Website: slack
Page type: payment
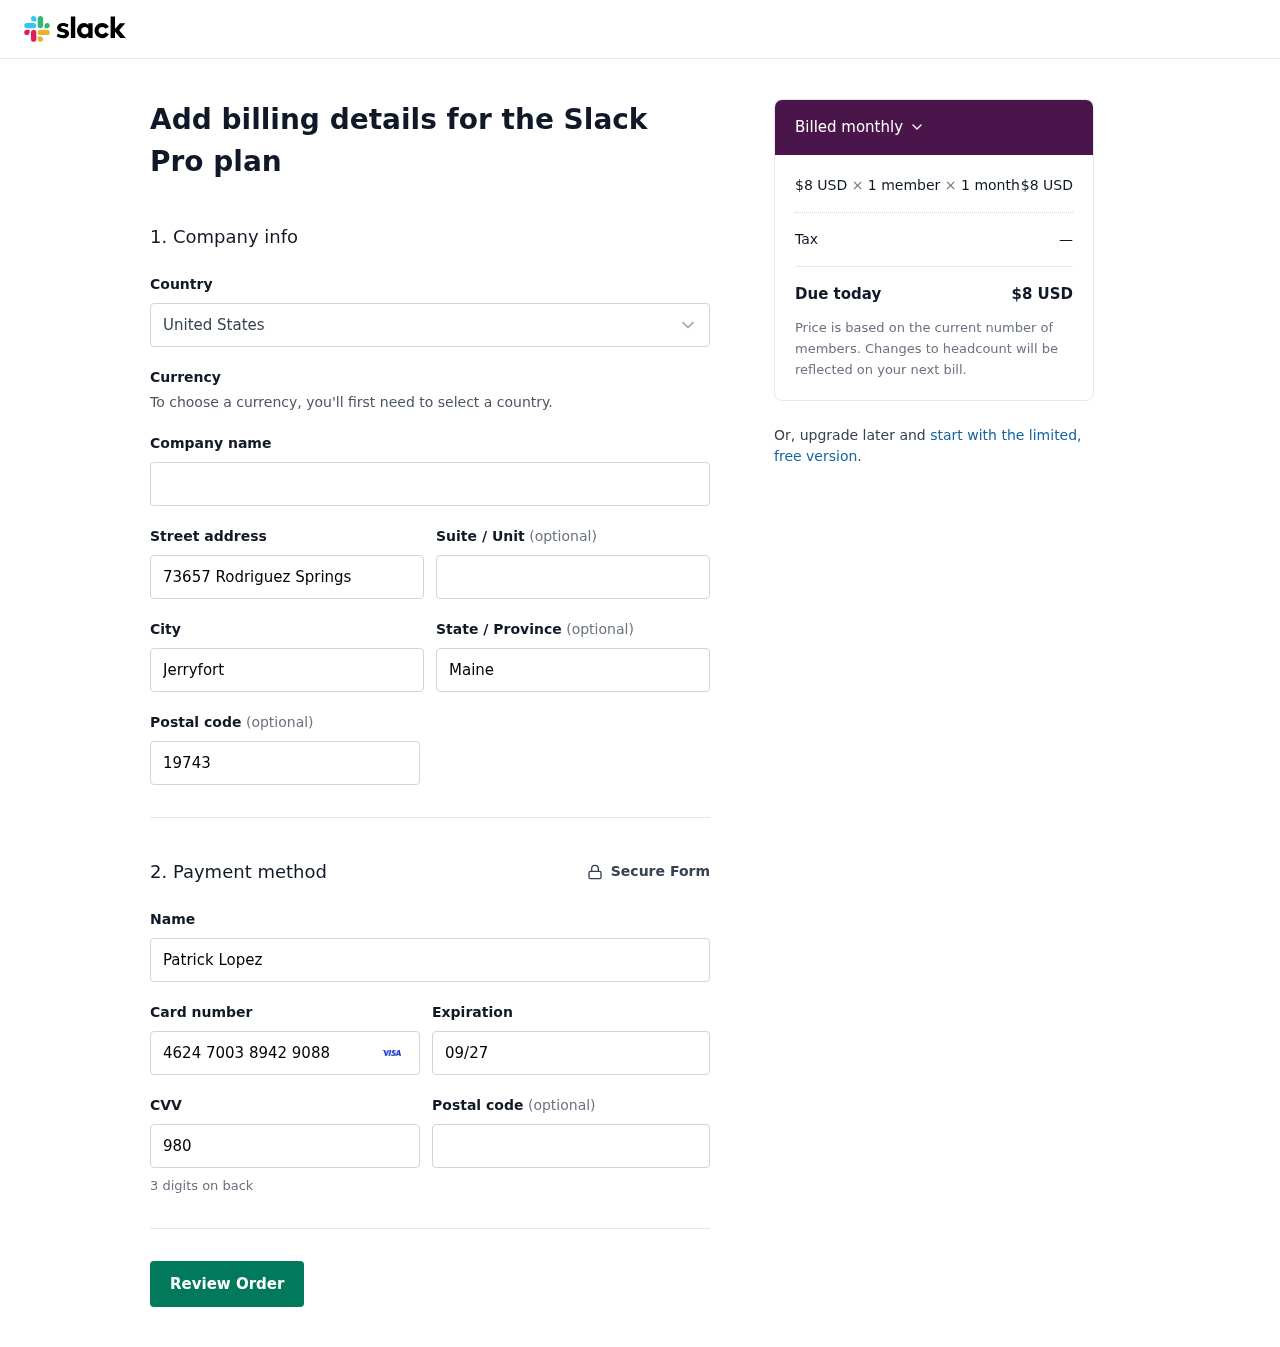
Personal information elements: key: PII_COUNTRY
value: United States
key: PII_STREET
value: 73657 Rodriguez Springs
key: PII_CITY
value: Jerryfort
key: PII_STATE
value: Maine
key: PII_POSTCODE
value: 19743
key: PII_FULLNAME
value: Patrick Lopez
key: PII_CARD_NUMBER
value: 4624 7003 8942 9088
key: PII_CARD_EXPIRY
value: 09/27
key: PII_CARD_CVV
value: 980
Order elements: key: ORDER_PRICE_PER_MEMBER
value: $8 USD
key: ORDER_NUM_MEMBERS
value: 1 member
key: ORDER_NUM_MONTHS
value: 1 month
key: ORDER_SUBTOTAL
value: $8 USD
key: ORDER_TAX
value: —
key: ORDER_TOTAL
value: $8 USD